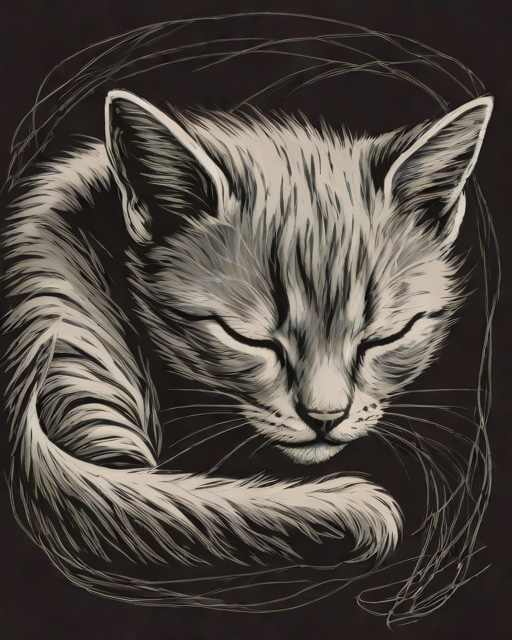
Category: Pets